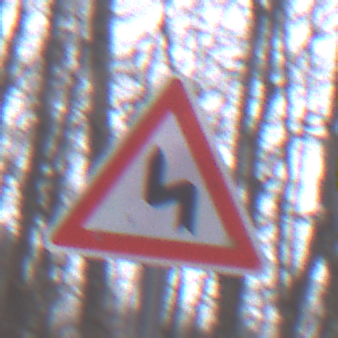
Verkehrszeichen: DoppelkurveZunaechstLinks
Umgebung: Outdoor, Nature
Tageszeit: Midday
Wetter: Overcast
Licht: Natural
Jahreszeit: Autumn
Kontrast: LowContrast